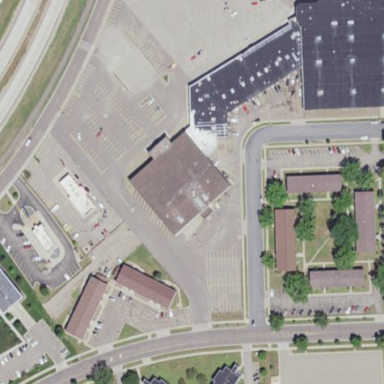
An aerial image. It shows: Building.